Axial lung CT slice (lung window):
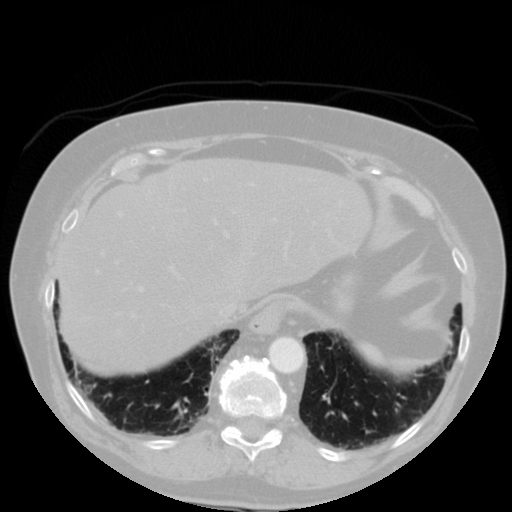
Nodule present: no